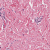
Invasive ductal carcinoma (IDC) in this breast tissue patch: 0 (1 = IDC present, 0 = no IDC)